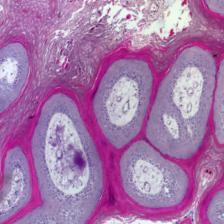
Diagnosis: OSCC